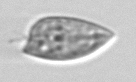
Label: Prorocentrum_dentatum